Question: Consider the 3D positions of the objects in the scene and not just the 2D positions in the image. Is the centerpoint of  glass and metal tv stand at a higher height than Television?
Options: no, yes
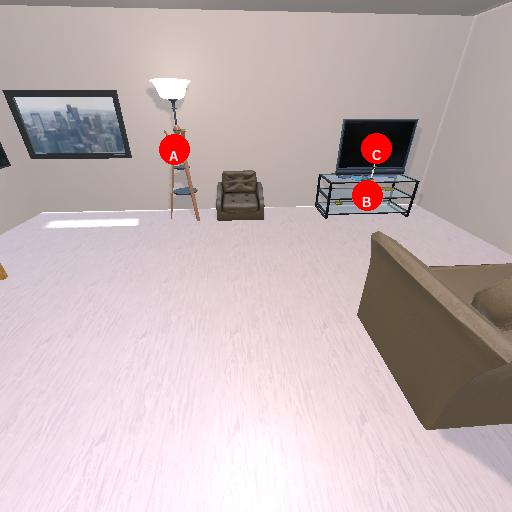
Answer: no